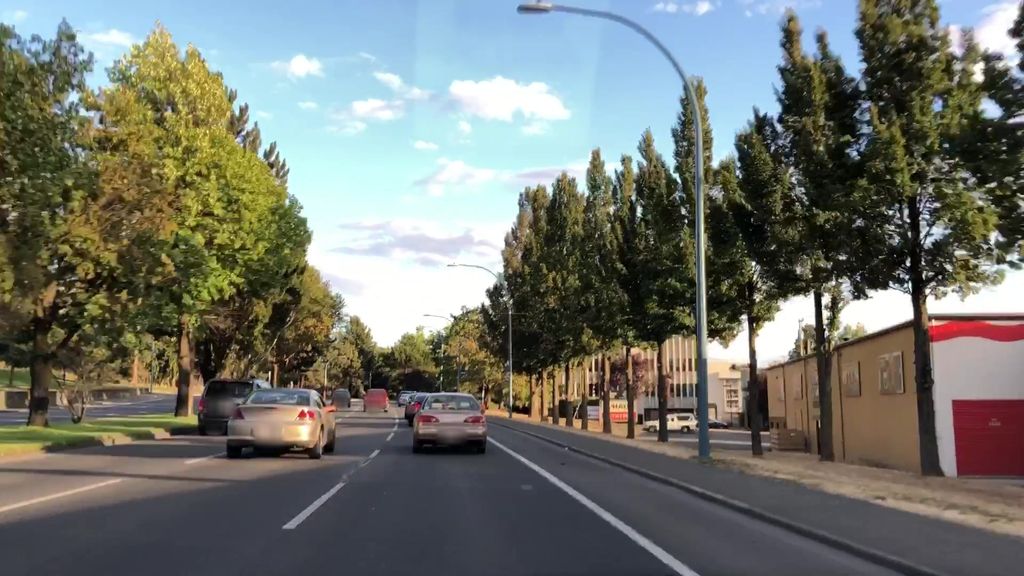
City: victoria